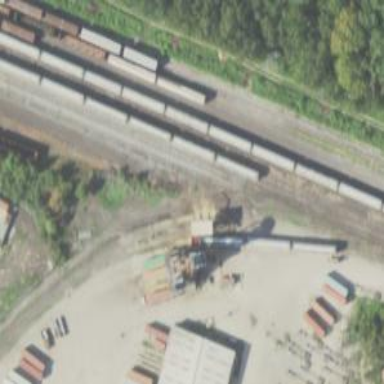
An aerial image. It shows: Abandoned railway yard.